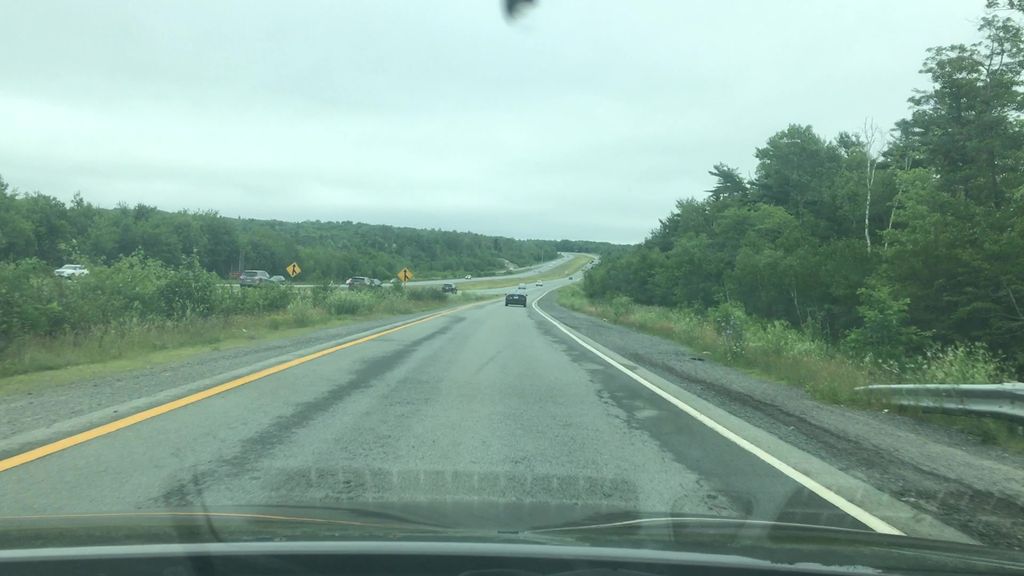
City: halifax